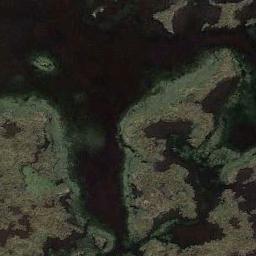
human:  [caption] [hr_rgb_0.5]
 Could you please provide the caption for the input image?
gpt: Many waters of different sizes are surrounded by wetlands .

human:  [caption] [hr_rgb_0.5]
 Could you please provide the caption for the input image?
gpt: This wetland is light green overall with some green plants in the middle .

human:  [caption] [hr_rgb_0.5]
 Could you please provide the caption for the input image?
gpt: The river surface in a wetland is covered with large green and brown mixed dense vegetation .

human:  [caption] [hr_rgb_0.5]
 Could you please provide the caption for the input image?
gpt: The wetland consists of dry and green plants and water .

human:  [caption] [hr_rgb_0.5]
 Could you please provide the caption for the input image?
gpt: There are many water areas on the wetland .